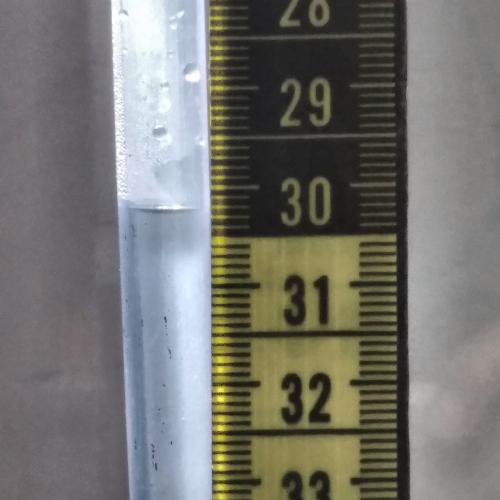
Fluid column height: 30.2 cm